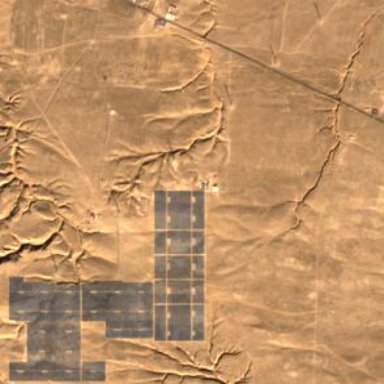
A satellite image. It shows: Solar photovoltaic panel generator surrounded by fence.